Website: macys
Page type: delivery-shipping
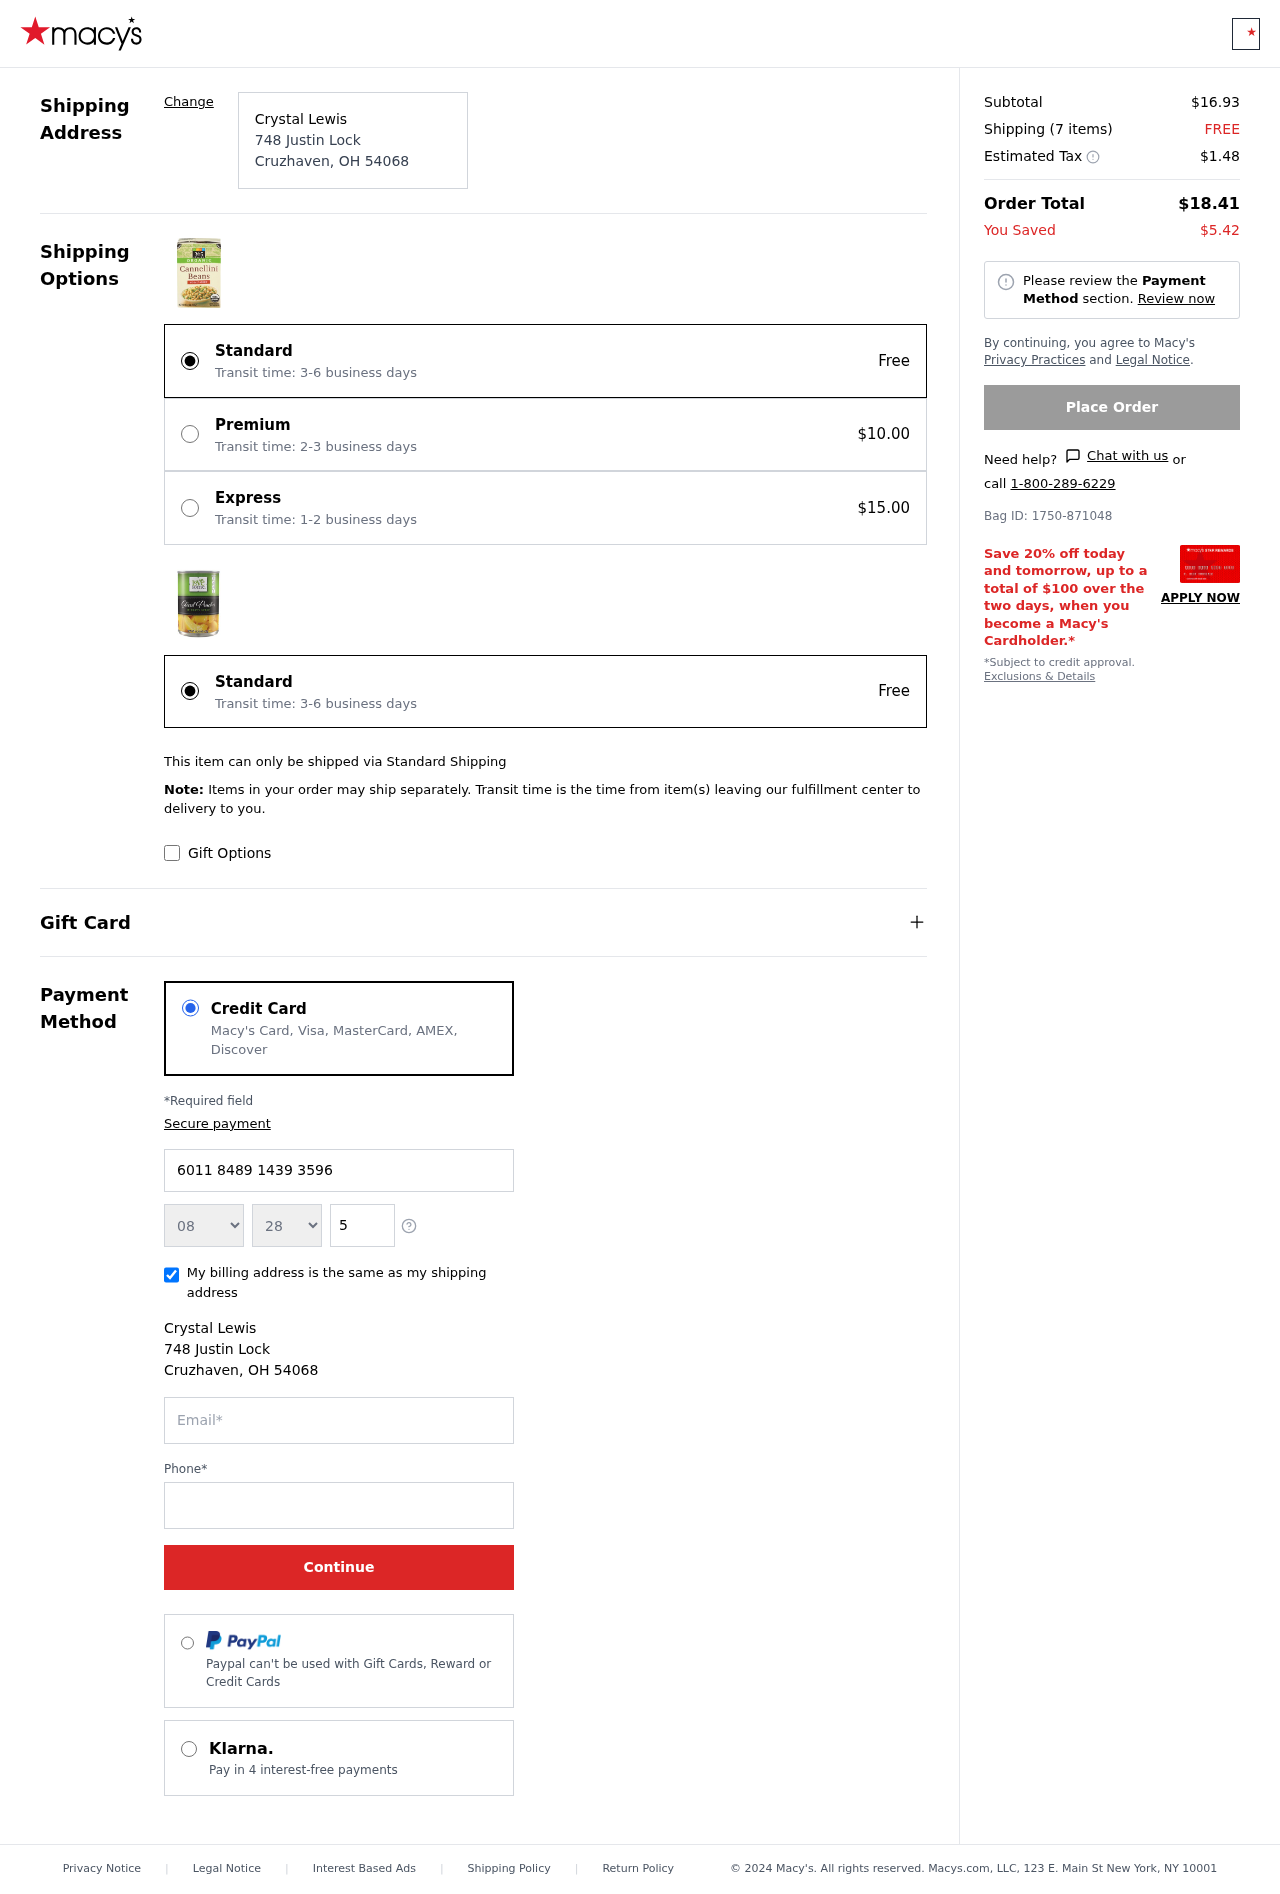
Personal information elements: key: PII_CARD_EXPIRY_MONTH
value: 08
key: PII_CARD_EXPIRY_YEAR
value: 28
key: PII_CITY
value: Cruzhaven
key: PII_CITY_STATE_ZIP
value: Cruzhaven, OH 54068
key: PII_FULLNAME
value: Crystal Lewis
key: PII_POSTCODE
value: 54068
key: PII_STATE_ABBR
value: OH
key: PII_STREET
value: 748 Justin Lock
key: PII_CARD_NUMBER
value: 6011 8489 1439 3596
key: PII_CARD_CVV
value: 548
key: PII_EMAIL
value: crystal_lewis@gmail.com
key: PII_PHONE
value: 7334713135
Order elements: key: ORDER_SUBTOTAL
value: $16.93
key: ORDER_NUM_ITEMS
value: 7
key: ORDER_SHIPPING_COST
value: FREE
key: ORDER_TAX
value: $1.48
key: ORDER_TOTAL
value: $18.41
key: ORDER_SAVINGS
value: $5.42
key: ORDER_BAG_ID
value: Bag ID: 1750-871048